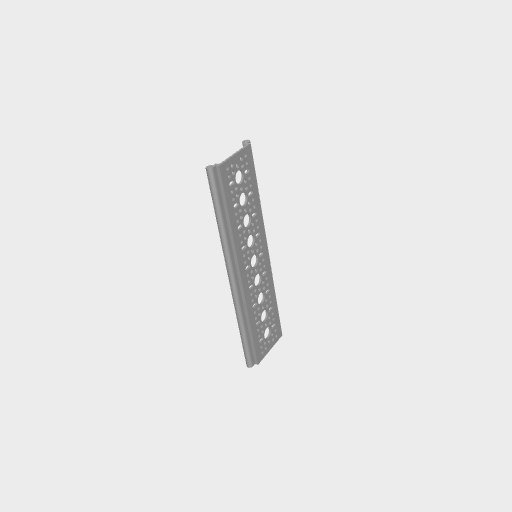
Part: RailChannel9H